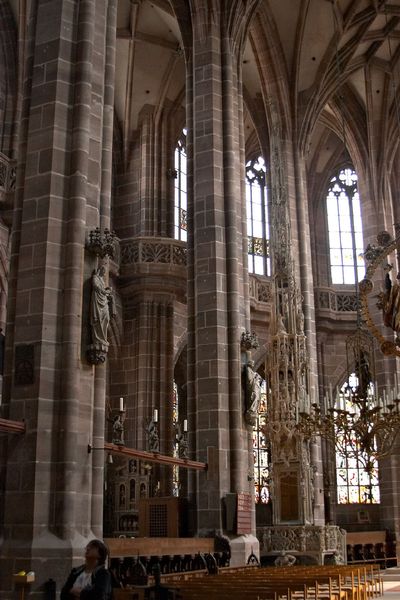
Titel: Hallenchor von St. Lorenz in Nürnberg
Künstler: Konrad Heinzelmann
Standort: Nürnberg, St. Lorenz (EU - D - B)
Schlagwörter: kämpfer, mann, fenster, frau, stuhl, stühle, architektur, mensch, stein, steine, innenraum, kirche, person, gotik, skulptur, empore, kerzen, kronleuchter, leuchter, lüster, galerie, gewölbe, religion, dom, kranz, münster, kirchenbank, sandstein, bestuhlung, dienst, dienste, kanzel, rippengewölbe, altarraum, chor, kapelle, heilige, sakral, sakralbau, nürnberg, bauwerk, kirhce, säulenumgang, chorumgang, grate, sakralraum, netzgewölbe, veit stoß, korona, stiene, st. lorenz, gorik, keilige, adam kraft, st lorenz, st sebald